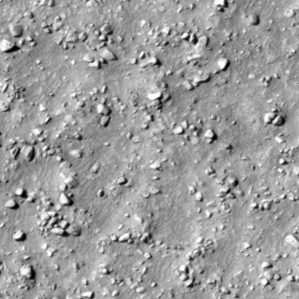
Label: non_frost